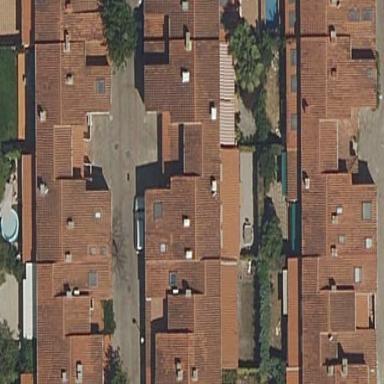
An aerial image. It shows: Terrace building.